Question: I'm pretty familiar with the CGridView filter and it's a very customizable stuff. But the life isn't perfect and I need to change the, almost completley the layout of the cgridview. (the features will be the same [filtering,sorting]).
So how should I start this "customisation", how can I extend the look of the CGridView?
FYI I need something like this
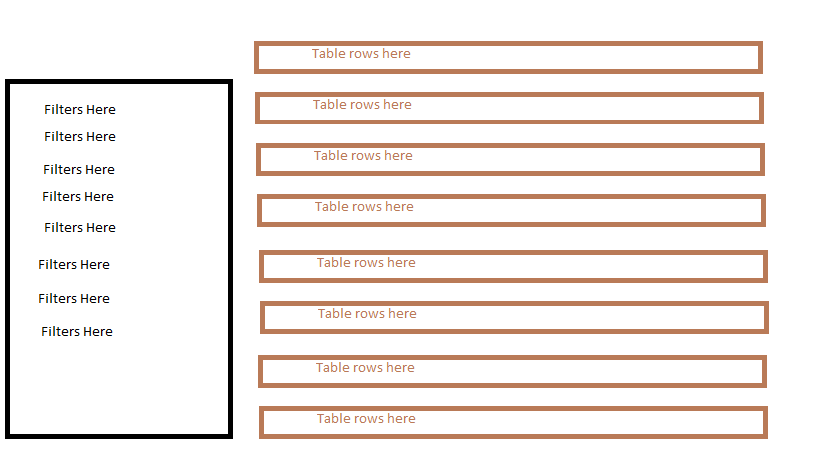
Answer: It's easy if you open up the class of 'CGridView' you will see on line 449:
'''
public function renderItems()
{
if($this->dataProvider->getItemCount()>0 || $this->showTableOnEmpty)
{
echo "<table class="{$this->itemsCssClass}">
";
$this->renderTableHeader();
ob_start();
$this->renderTableBody();
$body=ob_get_clean();
$this->renderTableFooter();
echo $body; // TFOOT must appear before TBODY according to the standard.
echo "</table>";
}
else
$this->renderEmptyText();
}
'''
you basically need to extend the class, put it in a folder that you can access it in extensions, and override methods in this function